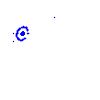
Particle: electron